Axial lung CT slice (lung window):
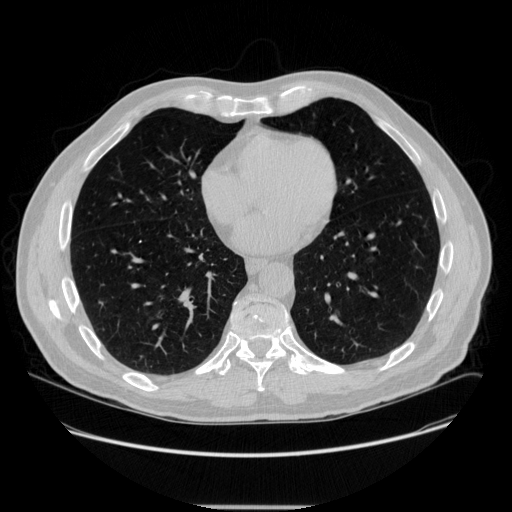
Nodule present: no